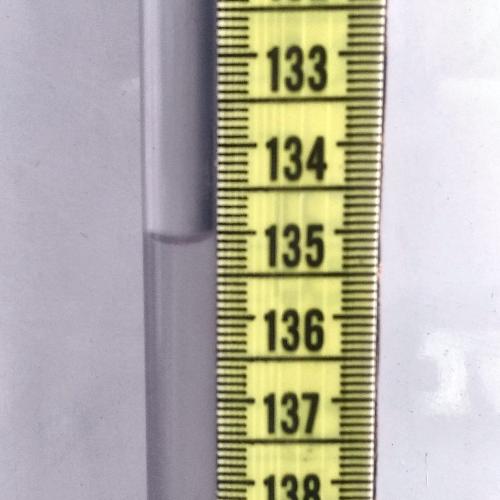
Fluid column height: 135.1 cm